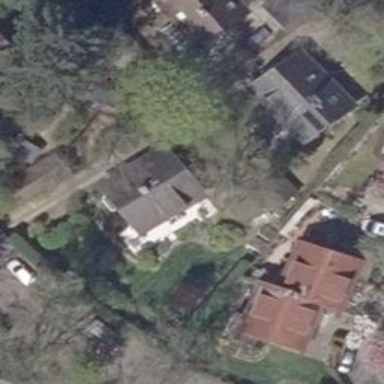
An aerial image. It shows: Detached building with gabled roof.